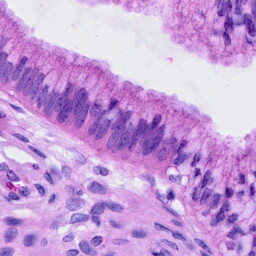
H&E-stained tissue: Cervix